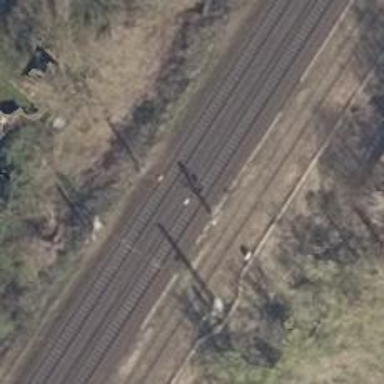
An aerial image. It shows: Railway signal.